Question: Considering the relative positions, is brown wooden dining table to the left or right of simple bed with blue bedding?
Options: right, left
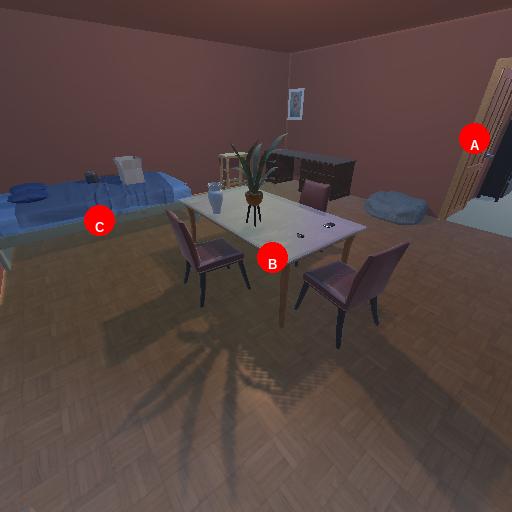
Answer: right